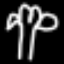
Label: palm tree